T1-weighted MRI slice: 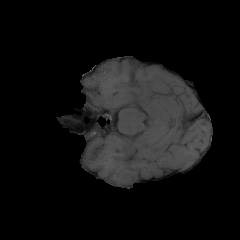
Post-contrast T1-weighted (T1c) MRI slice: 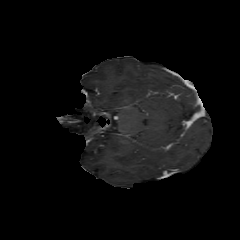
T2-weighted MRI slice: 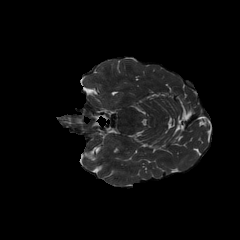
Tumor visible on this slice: no